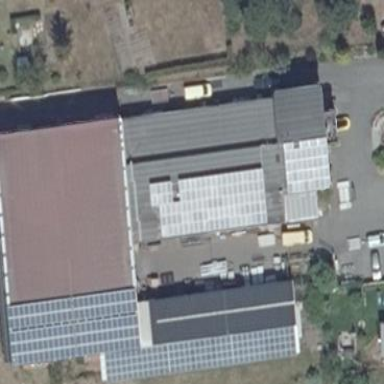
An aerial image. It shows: Industrial building.